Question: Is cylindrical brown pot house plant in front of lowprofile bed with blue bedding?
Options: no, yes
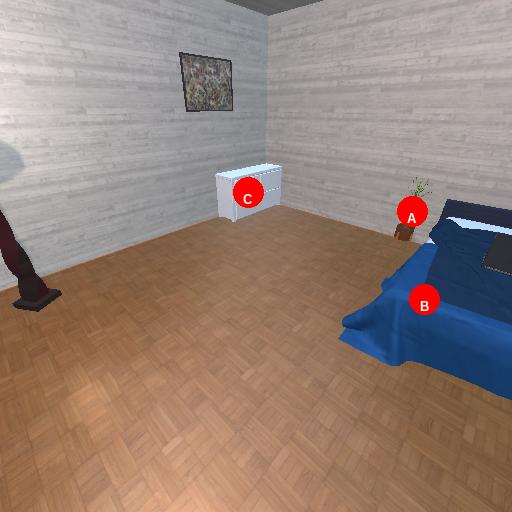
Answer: no